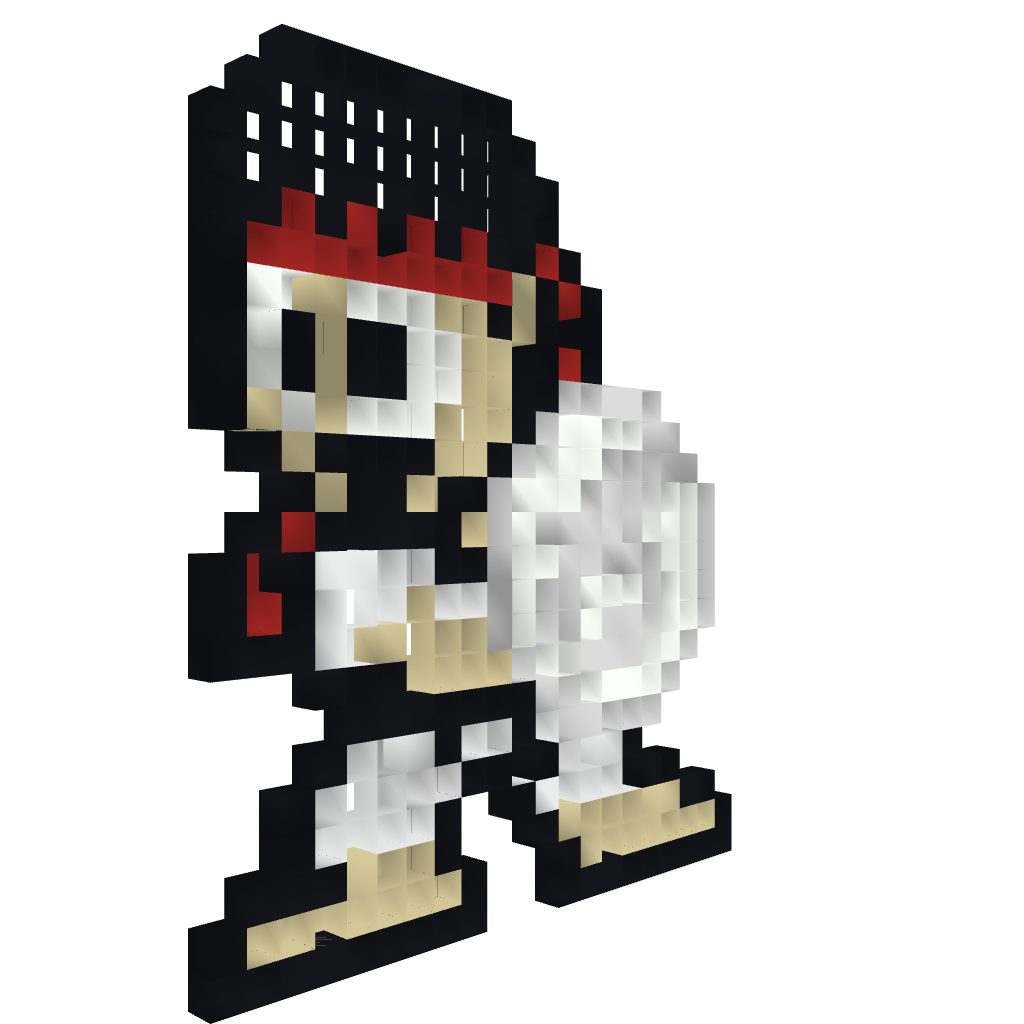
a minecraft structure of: Ryu (Street Fighter x Mega Man)